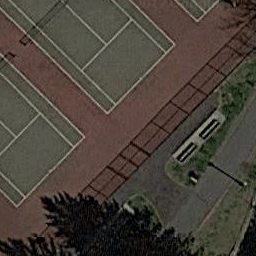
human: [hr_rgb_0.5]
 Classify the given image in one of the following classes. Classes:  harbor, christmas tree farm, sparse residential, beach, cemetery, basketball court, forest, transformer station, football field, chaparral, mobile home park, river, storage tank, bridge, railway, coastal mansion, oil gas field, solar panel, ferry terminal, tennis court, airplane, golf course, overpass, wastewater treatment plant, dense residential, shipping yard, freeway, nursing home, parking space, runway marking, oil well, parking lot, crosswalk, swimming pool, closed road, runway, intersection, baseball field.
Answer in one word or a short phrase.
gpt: tennis court